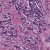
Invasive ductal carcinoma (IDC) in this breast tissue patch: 1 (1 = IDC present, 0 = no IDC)